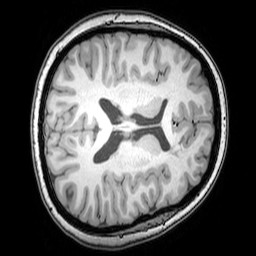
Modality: T1w
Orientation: axial
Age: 25
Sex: female
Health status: healthy
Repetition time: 0.081 s
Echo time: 0.037 s